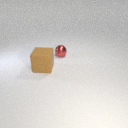
large brown rubber cube in front of small red metal sphere